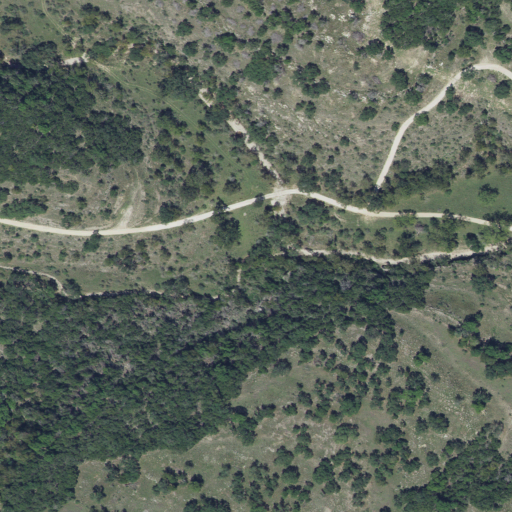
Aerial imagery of valley in Texas named Elm Hollow containing evergreen forest, shrub, and grassland